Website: macys
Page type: delivery-shipping
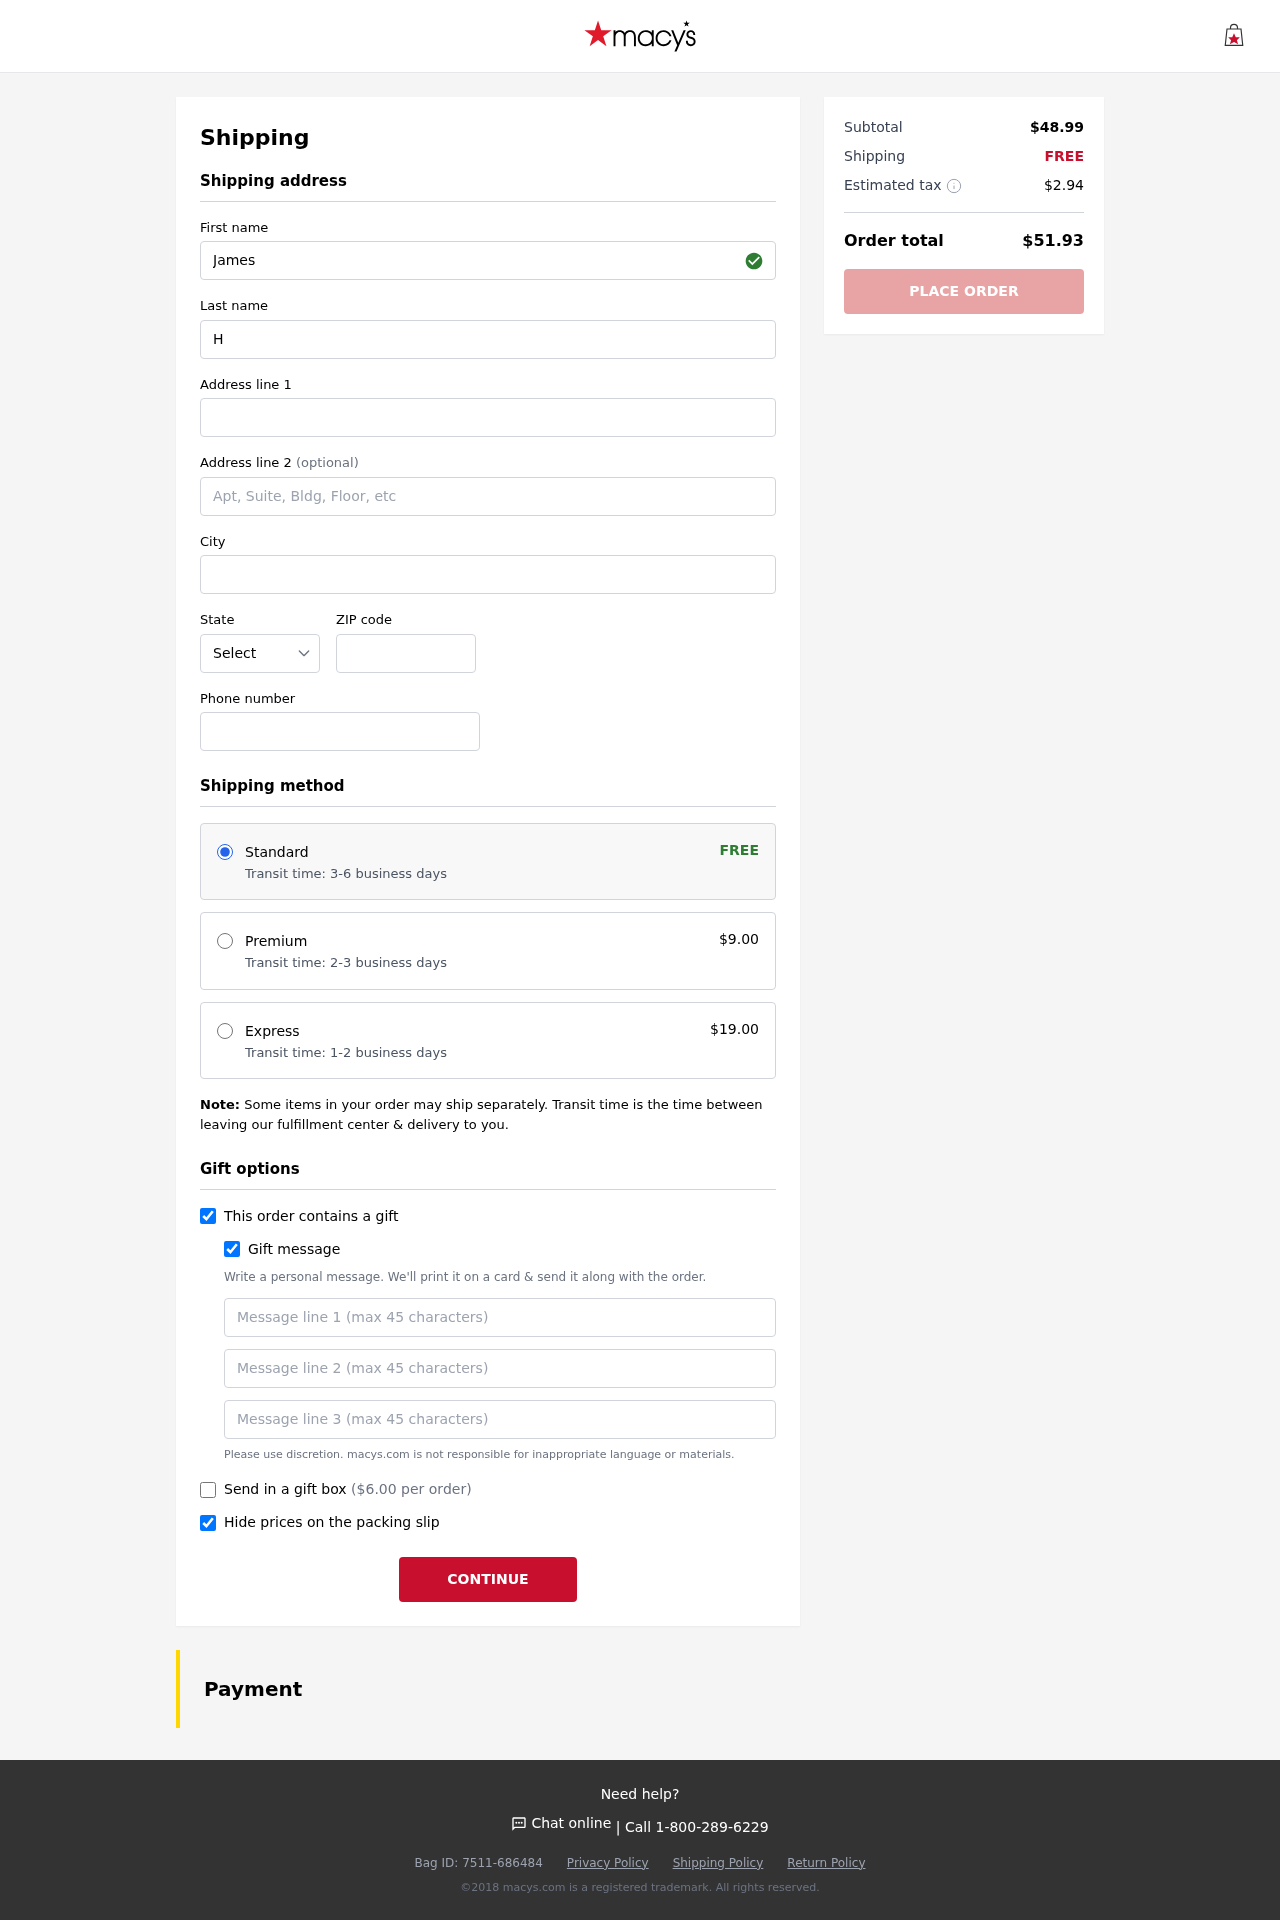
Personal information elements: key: PII_STATE_ABBR
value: UT
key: PII_FIRSTNAME
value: James
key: PII_LASTNAME
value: Hernandez
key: PII_STREET
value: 29198 Brenda Square Apt. 165
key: PII_STREET2
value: Apt. 740
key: PII_CITY
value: South Geneburgh
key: PII_POSTCODE
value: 57219
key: PII_PHONE
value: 3355467359
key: PII_GIFT_MESSAGE
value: Hey Bradley, I remembered how much you wanted a stylish pair of heels for those upcoming events, so I couldn't resist grabbing these for you! Can't wait to see you rock them. Enjoy!  James
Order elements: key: ORDER_SHIPPING_STANDARD
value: Transit time: 3-6 business days
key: ORDER_SHIPPING_COST
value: FREE
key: ORDER_SHIPPING_PREMIUM
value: Transit time: 2-3 business days
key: ORDER_SHIPPING_PREMIUM_PRICE
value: $9.00
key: ORDER_SHIPPING_EXPRESS
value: Transit time: 1-2 business days
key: ORDER_SHIPPING_EXPRESS_PRICE
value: $19.00
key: ORDER_GIFT_BOX_PRICE
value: ($6.00 per order)
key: ORDER_SUBTOTAL
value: $48.99
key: ORDER_SHIPPING_COST2
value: FREE
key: ORDER_TAX
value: $2.94
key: ORDER_TOTAL
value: $51.93